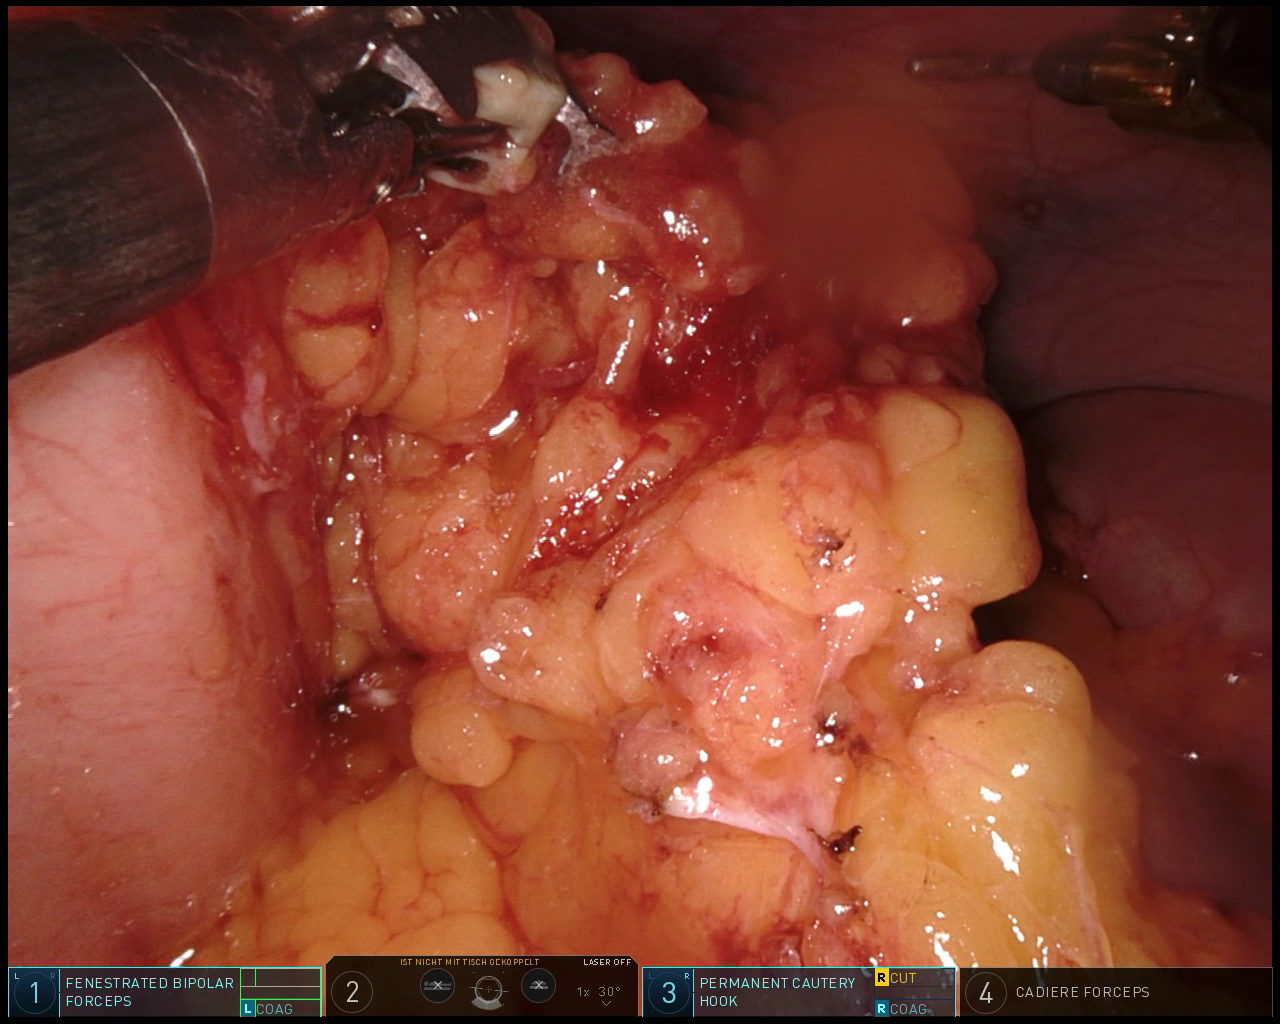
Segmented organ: stomach
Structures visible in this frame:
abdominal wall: yes
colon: yes
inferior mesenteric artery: no
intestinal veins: no
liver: no
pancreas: no
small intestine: no
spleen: no
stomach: yes
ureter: no
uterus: no
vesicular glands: no